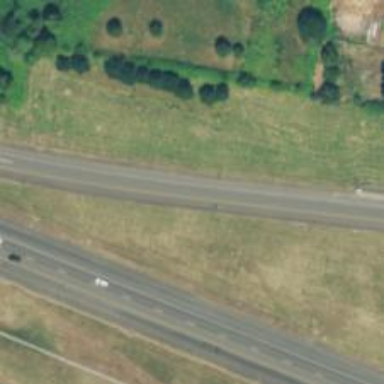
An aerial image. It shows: Asphalt motorway link.